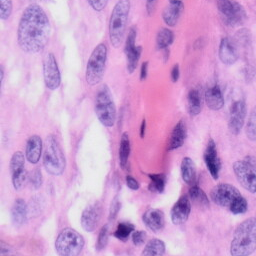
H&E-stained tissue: Skin